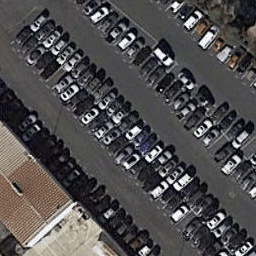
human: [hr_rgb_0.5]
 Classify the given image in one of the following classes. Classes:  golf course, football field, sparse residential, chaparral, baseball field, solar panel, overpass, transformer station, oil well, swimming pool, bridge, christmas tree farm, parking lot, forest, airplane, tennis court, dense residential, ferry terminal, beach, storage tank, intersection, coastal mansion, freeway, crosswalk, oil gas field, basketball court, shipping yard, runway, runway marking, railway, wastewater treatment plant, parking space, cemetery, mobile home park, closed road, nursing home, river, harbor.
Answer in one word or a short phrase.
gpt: parking lot